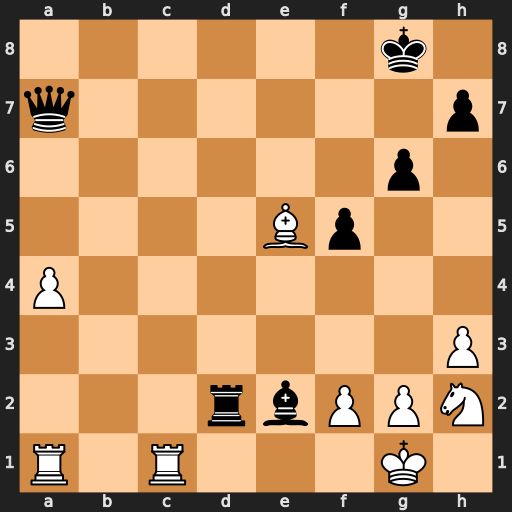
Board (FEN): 6k1/q6p/6p1/4Bp2/P7/7P/3rbPPN/R1R3K1
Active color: w
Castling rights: -
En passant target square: -
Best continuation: Rc8+ Kf7 Rc7+ Qxc7 Bxc7